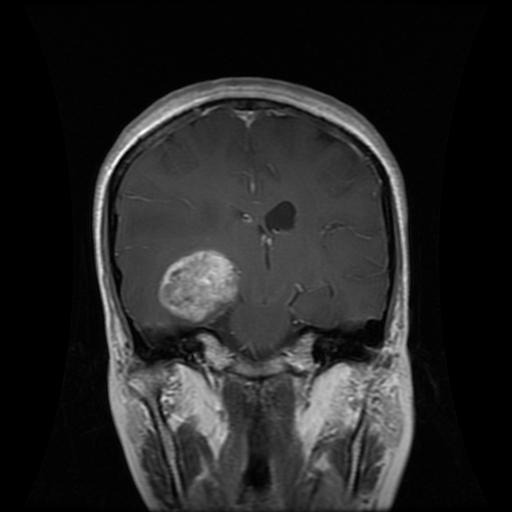
Label: glioma